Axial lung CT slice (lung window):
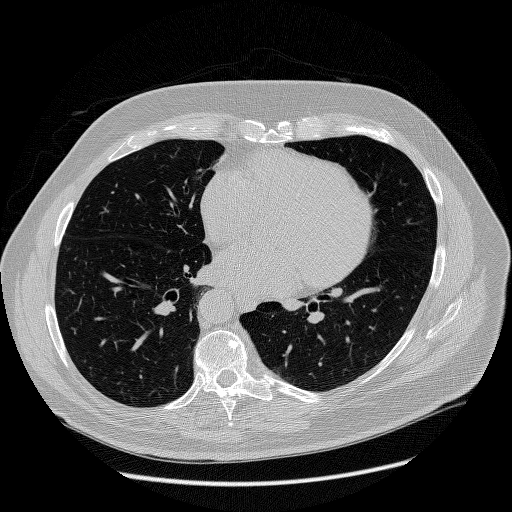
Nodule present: no